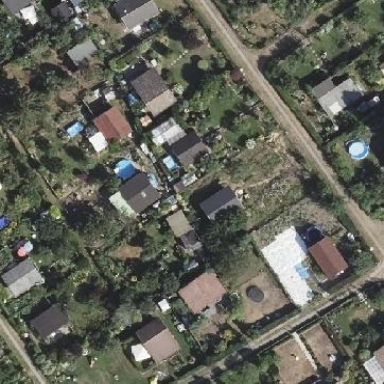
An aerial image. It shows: Plot within allotments.